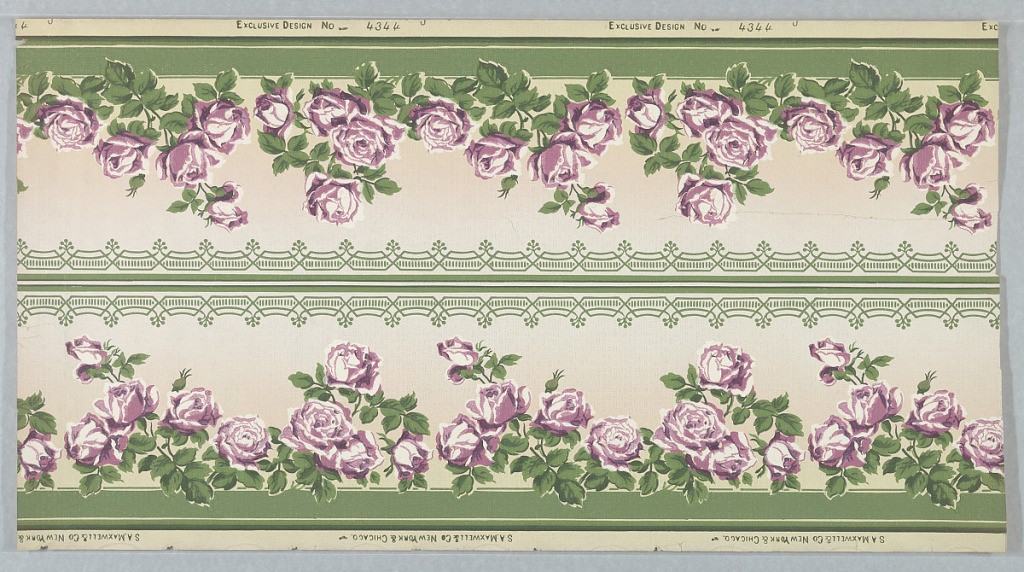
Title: Frieze
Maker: Maxwell & Co., S.A., Chicago, Illinois, USA
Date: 1905–1915
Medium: Machine-printed paper
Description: Row of clusters of roses, bordered with bands. Printed in lavender and dark green on light gray ground. Two borders printed across the width.